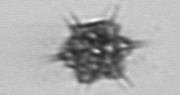
Label: Dictyocha